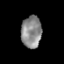
Tissue: prostate
Cell type: T cells
Senescence score: 0.3576
Nuclear area (px): 632
Mean DAPI intensity: 138.351